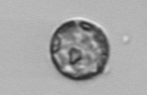
Label: Thalassiosira